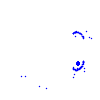
Particle: kaon